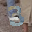
Label: 3